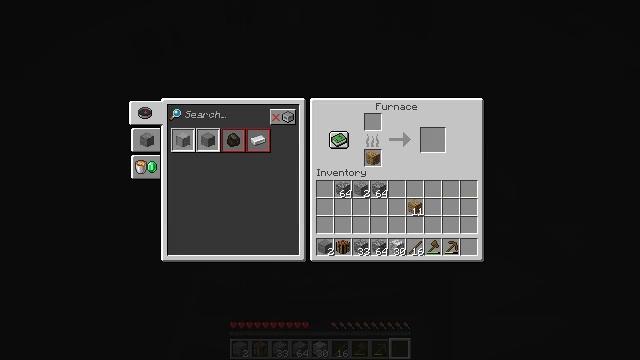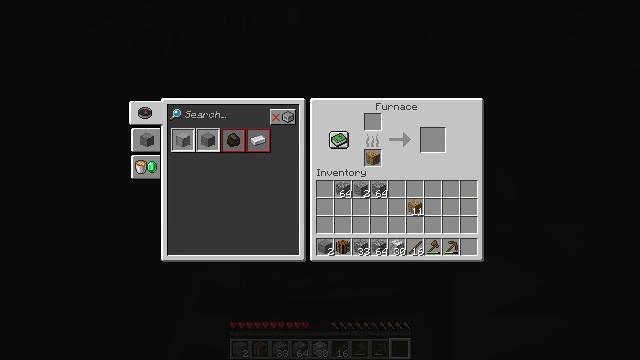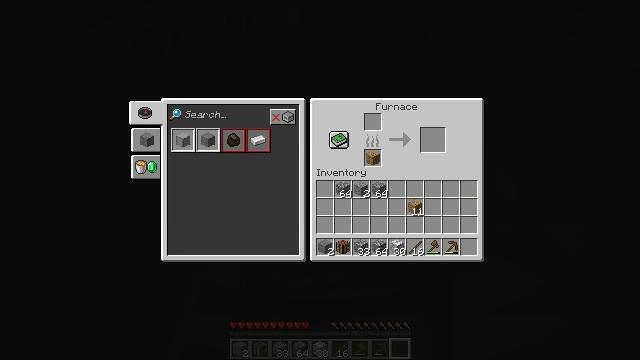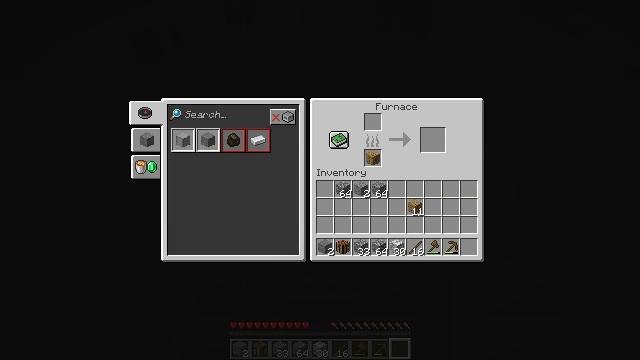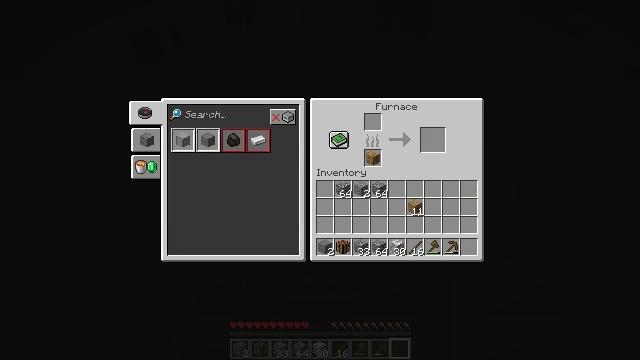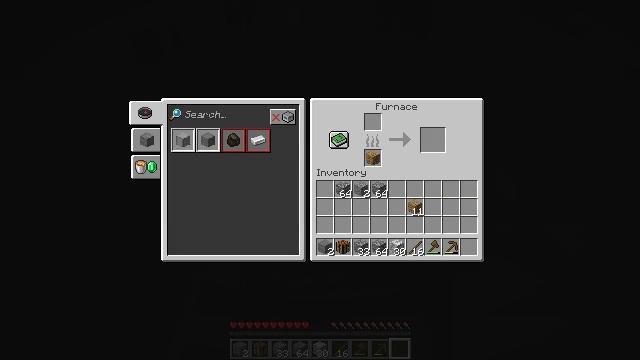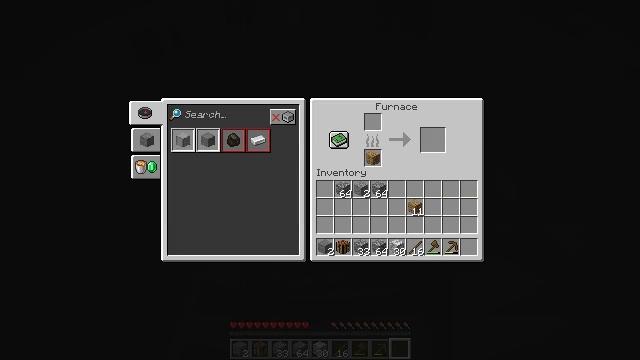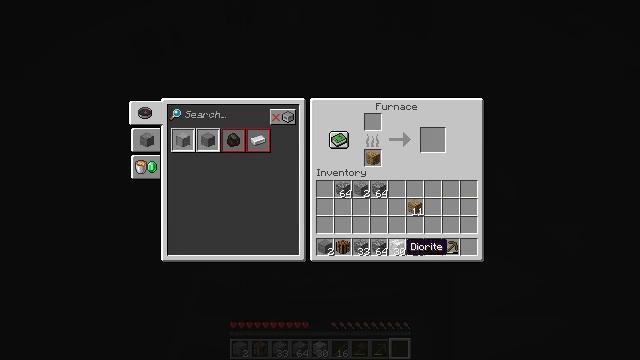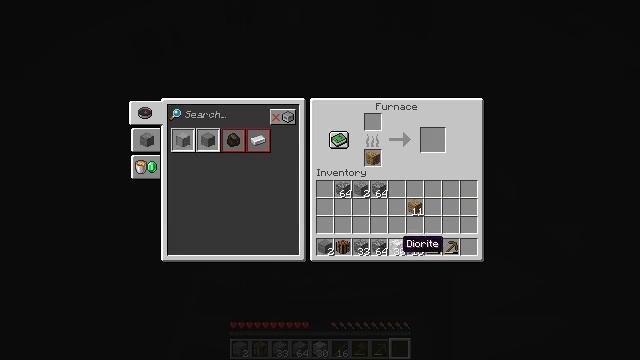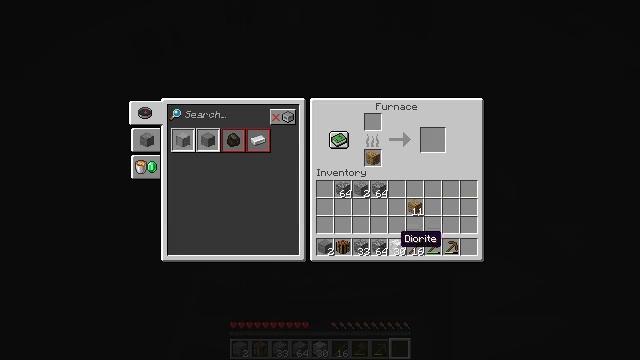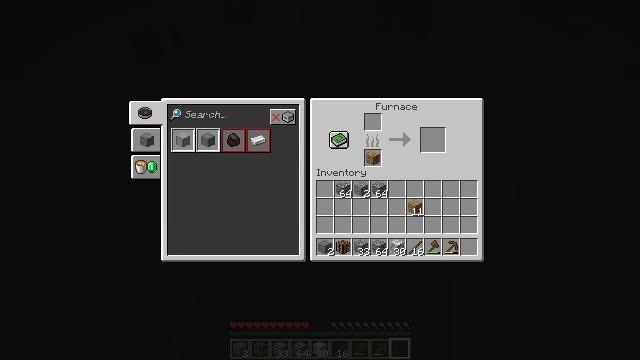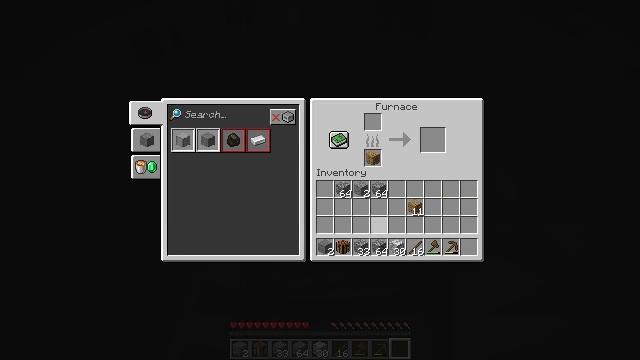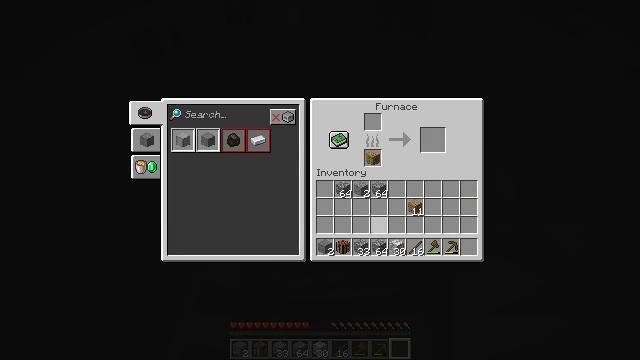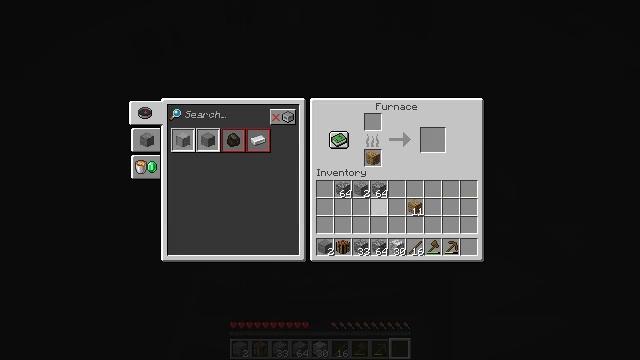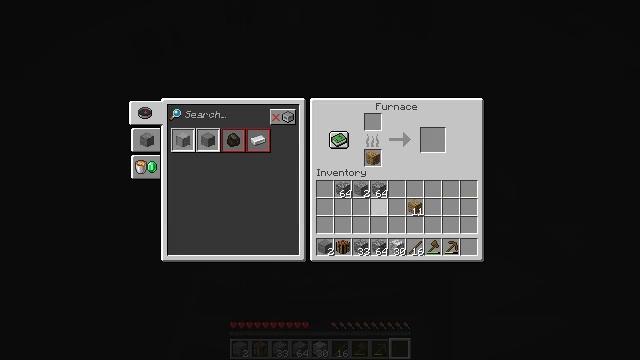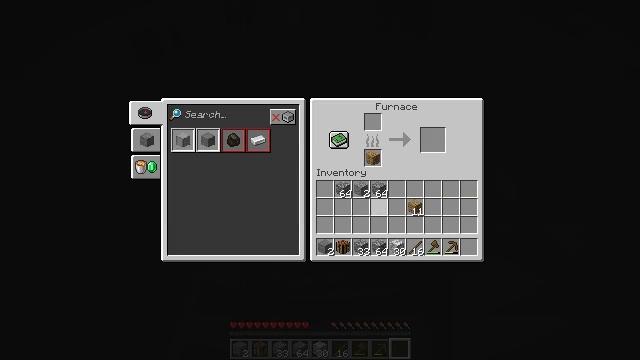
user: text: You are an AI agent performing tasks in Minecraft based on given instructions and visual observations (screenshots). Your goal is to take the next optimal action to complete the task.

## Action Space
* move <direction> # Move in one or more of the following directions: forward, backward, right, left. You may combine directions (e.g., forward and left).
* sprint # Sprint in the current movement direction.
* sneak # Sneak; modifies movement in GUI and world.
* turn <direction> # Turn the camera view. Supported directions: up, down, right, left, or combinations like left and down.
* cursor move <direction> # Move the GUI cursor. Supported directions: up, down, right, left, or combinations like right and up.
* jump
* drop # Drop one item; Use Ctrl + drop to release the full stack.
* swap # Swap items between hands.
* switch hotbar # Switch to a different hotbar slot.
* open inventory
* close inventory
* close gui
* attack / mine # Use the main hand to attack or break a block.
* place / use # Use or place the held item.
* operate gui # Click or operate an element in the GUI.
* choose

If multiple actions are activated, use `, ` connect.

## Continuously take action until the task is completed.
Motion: motion action
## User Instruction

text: Mine the furnace to collect it.
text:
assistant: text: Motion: no_op
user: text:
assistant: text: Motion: no_op
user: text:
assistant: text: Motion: no_op
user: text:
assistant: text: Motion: no_op
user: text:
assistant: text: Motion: no_op
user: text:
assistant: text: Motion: no_op
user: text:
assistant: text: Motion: no_op
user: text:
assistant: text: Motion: no_op
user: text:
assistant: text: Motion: cursor move left
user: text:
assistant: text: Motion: no_op
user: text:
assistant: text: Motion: no_op
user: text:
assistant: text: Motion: no_op
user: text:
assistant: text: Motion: cursor move up
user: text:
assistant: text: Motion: cursor move up
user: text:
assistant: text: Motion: cursor move up
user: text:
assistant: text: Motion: cursor move up
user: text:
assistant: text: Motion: cursor move up
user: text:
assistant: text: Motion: no_op
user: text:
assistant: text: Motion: no_op
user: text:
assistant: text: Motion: no_op
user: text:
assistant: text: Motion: no_op
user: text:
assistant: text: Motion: no_op
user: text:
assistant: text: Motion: no_op
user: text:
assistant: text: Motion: no_op
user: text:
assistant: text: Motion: no_op
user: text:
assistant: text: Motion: no_op
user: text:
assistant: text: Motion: no_op
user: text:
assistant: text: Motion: no_op
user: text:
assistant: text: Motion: no_op
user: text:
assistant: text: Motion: no_op